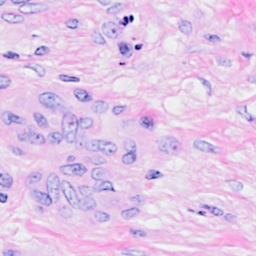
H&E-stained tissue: Breast